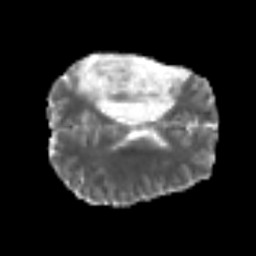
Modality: MD
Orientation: axial
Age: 50
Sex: male
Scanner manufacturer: siemens
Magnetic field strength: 3 T
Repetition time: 6.1 s
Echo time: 0.101 s